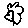
Label: flower